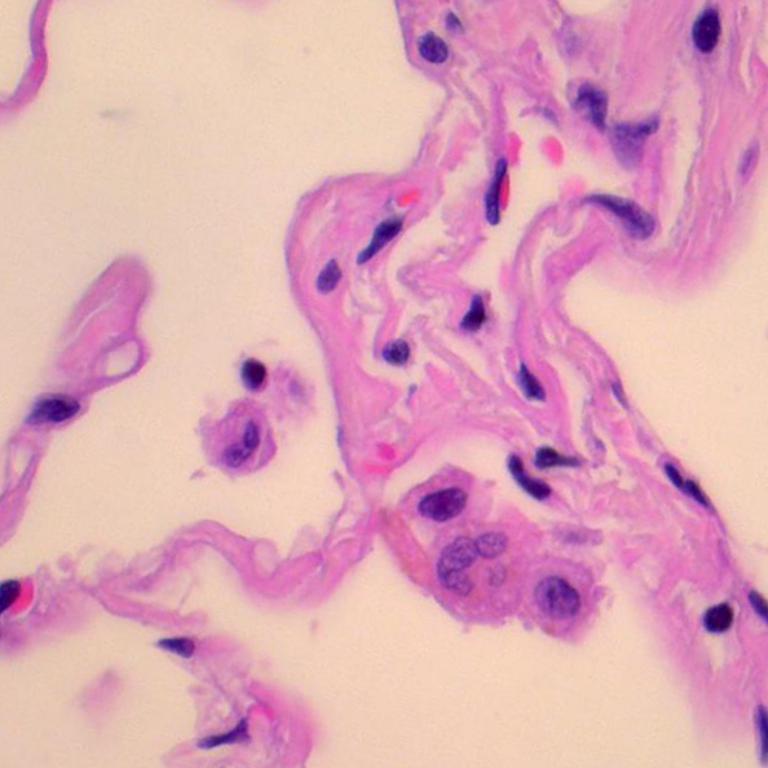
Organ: lung
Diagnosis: benign